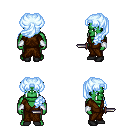
a pixel art fantasy rpg character, male body template, orc, green skin, brown robe, red pants, white cyan princess hairstyle, white cloth bracers, black shoes, dagger, four views (front, back, left, right), 2x2 character sprite sheet, small pixel art, hard edges, no anti-aliasing